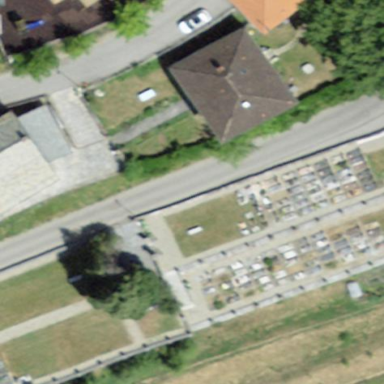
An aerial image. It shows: Cemetery.